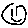
Label: smiley face